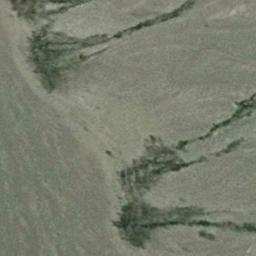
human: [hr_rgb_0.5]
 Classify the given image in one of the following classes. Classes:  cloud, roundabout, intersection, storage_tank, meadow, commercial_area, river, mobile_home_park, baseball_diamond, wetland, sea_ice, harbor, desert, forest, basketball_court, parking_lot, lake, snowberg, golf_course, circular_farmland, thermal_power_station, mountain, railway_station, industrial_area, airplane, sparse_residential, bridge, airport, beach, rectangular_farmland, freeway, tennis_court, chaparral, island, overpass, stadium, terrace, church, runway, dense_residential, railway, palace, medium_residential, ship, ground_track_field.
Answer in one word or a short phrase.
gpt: desert